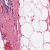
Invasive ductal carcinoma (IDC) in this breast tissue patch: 0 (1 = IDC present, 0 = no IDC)